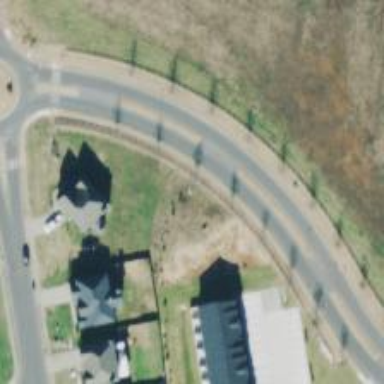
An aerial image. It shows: Residential road.